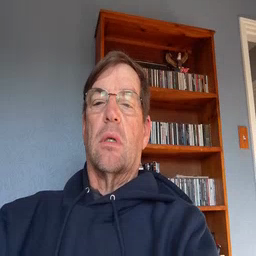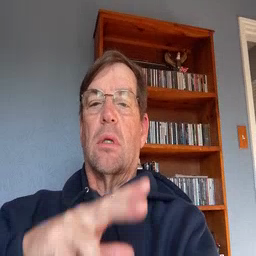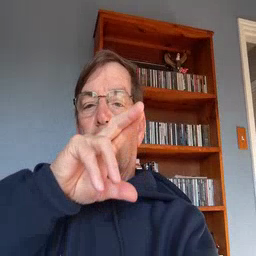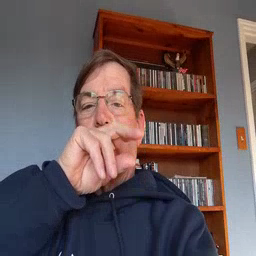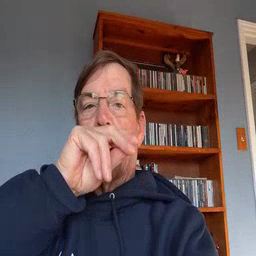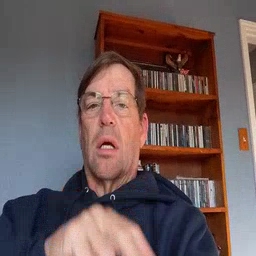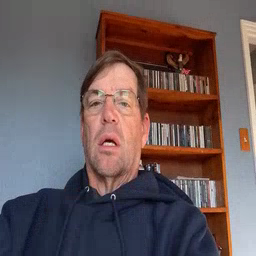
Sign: duck